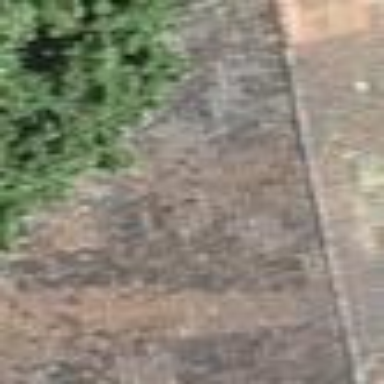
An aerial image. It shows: Rural barn.